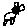
Label: cat